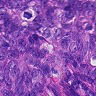
Metastatic tissue present: yes